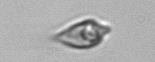
Label: Oxytoxum